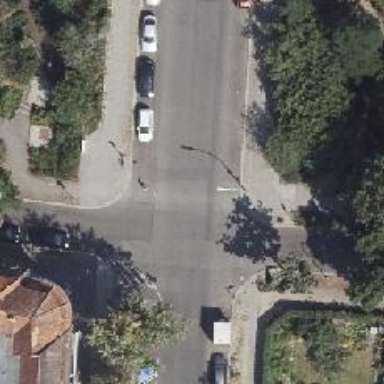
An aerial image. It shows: Residential road with asphalt surface and separate sidewalks. There are parallel parking lanes on both sides of the road.